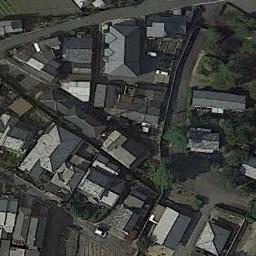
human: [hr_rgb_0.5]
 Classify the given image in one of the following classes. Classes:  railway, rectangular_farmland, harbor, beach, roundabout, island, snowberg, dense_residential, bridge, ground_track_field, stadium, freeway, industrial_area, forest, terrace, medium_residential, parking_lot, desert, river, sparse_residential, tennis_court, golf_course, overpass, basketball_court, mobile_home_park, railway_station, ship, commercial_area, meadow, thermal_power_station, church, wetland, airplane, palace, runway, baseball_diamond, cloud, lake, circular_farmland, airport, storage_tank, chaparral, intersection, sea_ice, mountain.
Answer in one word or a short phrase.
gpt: palace